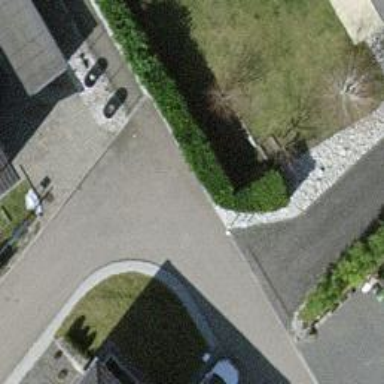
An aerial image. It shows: Hedge acting as barrier.